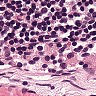
Metastatic tissue present: no